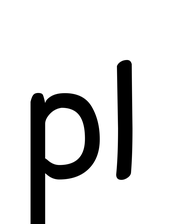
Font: PatrickHand-Regular